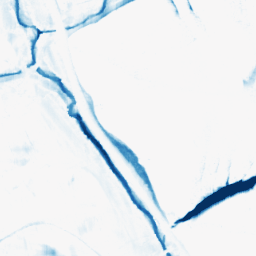
Category: morphological
Decomposition family: morphological_rect
Decomposition parameters: operation: closing
width: 10
height: 20
Upsampling method: linear_exact
Upsampling parameters: scale: 8
Upsampling scale: 8